Question: I have a problem when open my project. It doesn't show any text.
Here the screenshot :

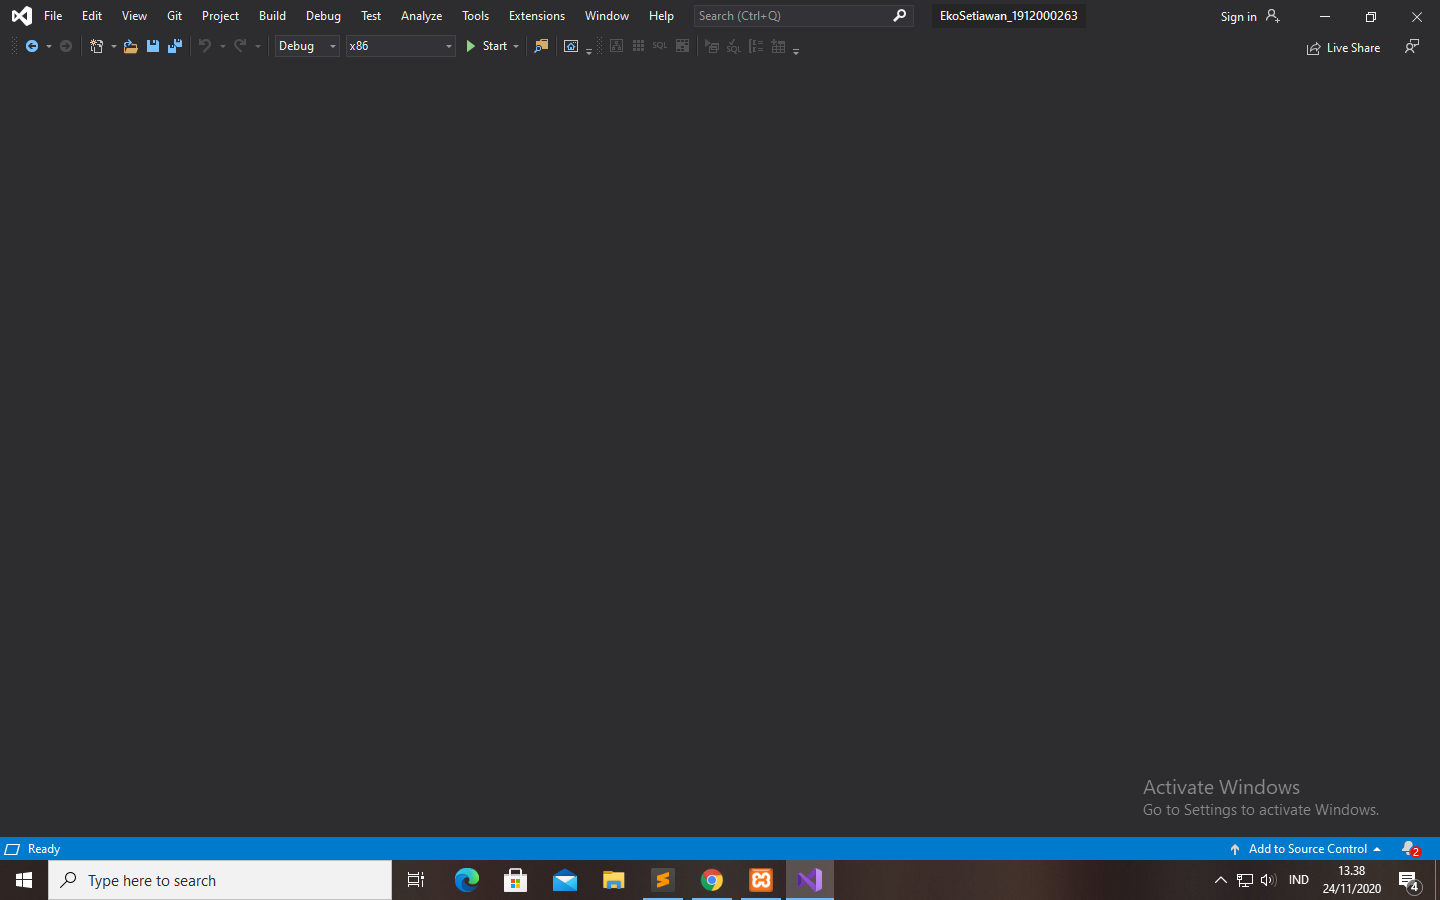
Answer: I think you tried to open project file from file explorer. open your existing project from visual studio itself